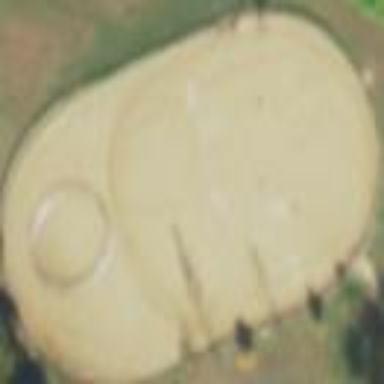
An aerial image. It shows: Equestrian pitch with dirt surface for leisure land activities.